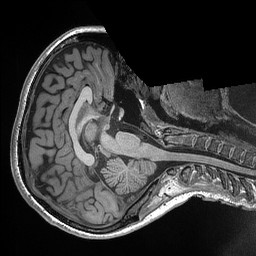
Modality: T1w
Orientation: axial
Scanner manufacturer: siemens
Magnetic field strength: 3 T
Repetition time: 2.3 s
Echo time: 0.00298 s